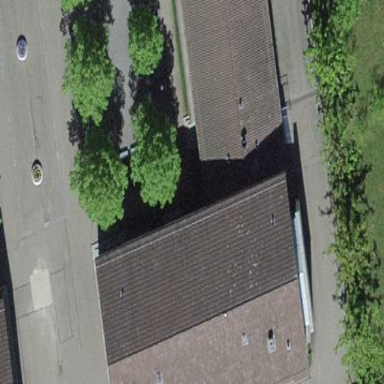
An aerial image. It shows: Chapel building used as funeral hall.